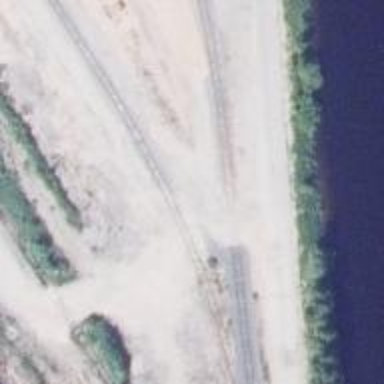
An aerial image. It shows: Level crossing with saltire marking.